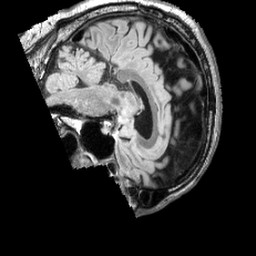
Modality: FLAIR
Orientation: sagittal
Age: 63
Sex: male
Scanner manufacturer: siemens
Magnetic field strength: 3 T
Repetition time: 5 s
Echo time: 0.387 s